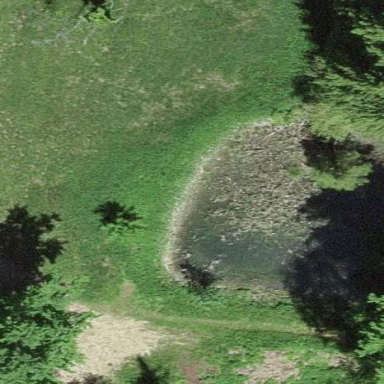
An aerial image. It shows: Pond with natural water.